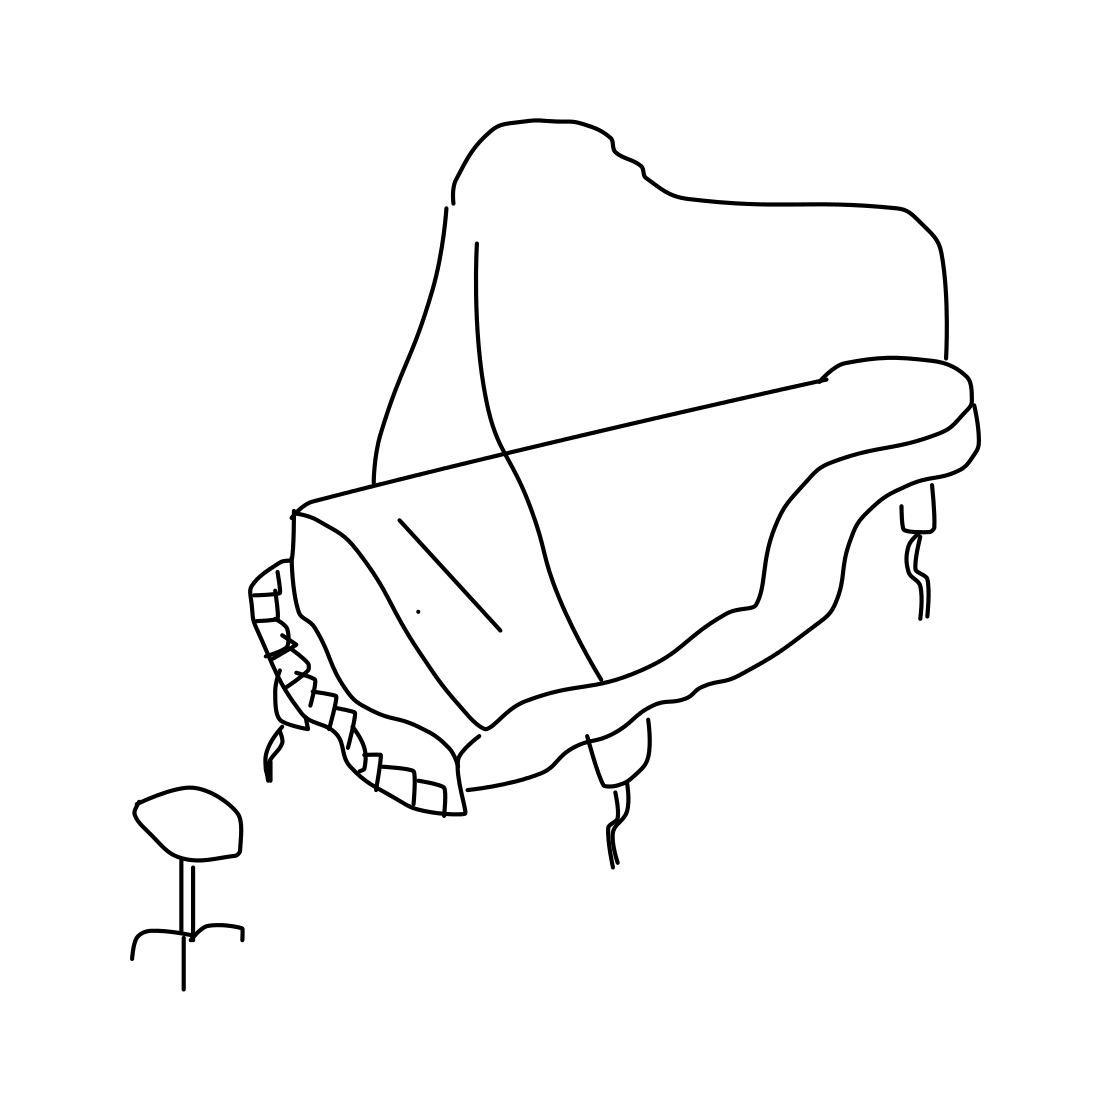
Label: piano